Interaction volume radius: 10 \u00c5
Interaction volume height: 30 \u00c5
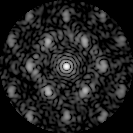
Disorder parameter: 0.5437